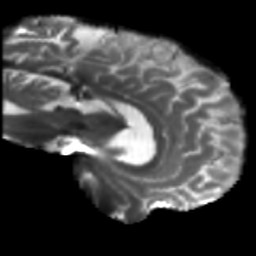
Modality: T2w
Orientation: sagittal
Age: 43
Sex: male
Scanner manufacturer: siemens
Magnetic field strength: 3 T
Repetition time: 5.47 s
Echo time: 0.0854 s